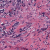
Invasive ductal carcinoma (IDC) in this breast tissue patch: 1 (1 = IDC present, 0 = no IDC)